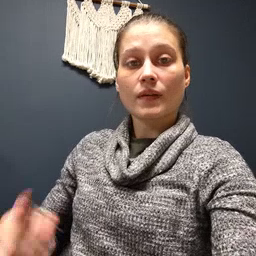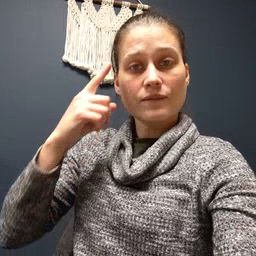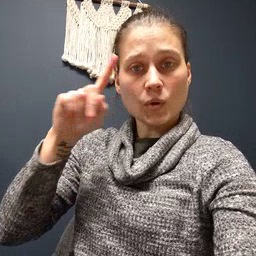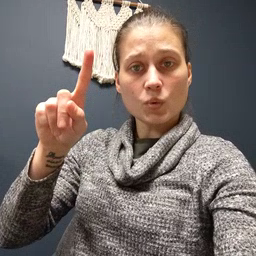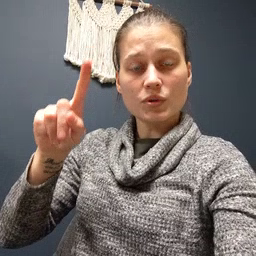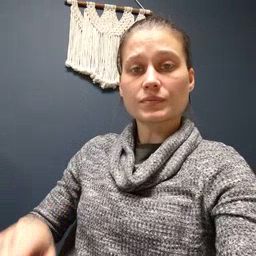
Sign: for